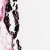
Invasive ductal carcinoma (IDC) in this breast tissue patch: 0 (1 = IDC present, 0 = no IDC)